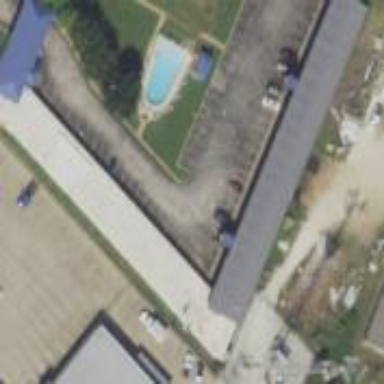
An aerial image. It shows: Building that is motel.